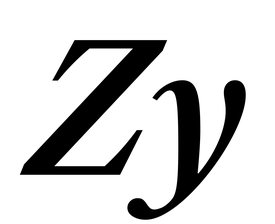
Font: LibreCaslonText-Italic_SemiBold_Italic